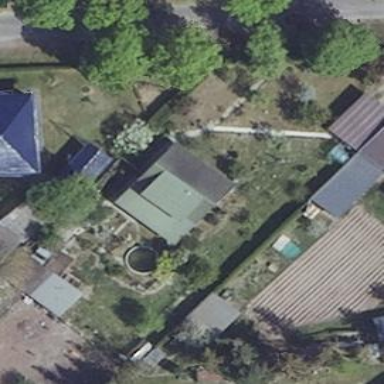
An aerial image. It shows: Simple and straightforward house.